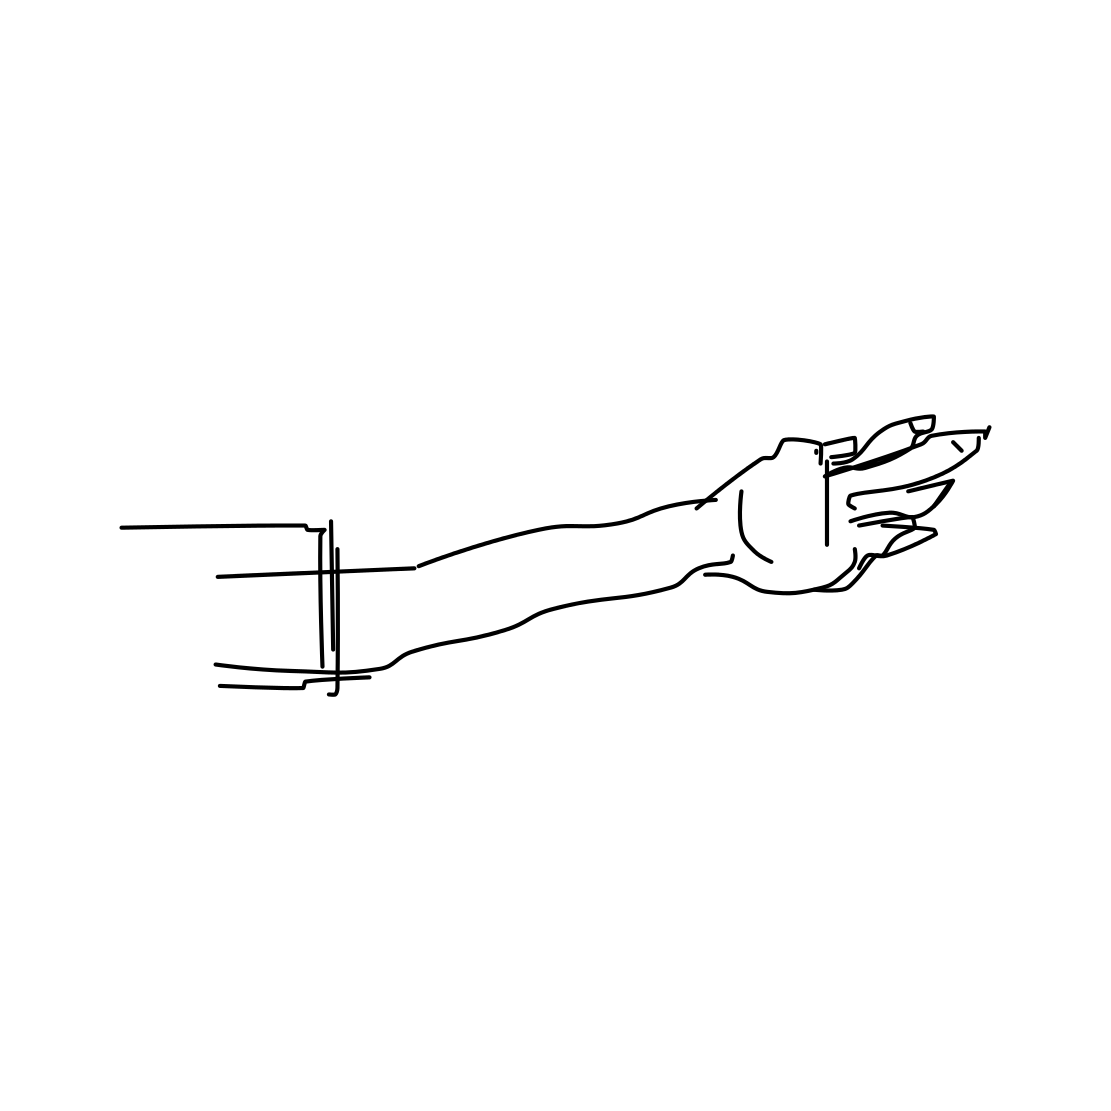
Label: arm